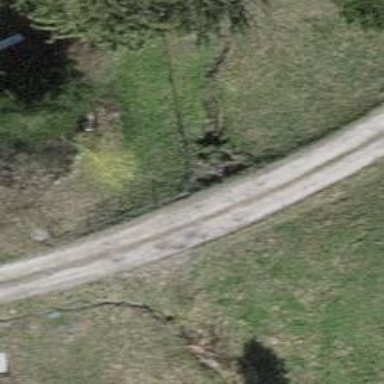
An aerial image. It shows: Culvert tunnel.